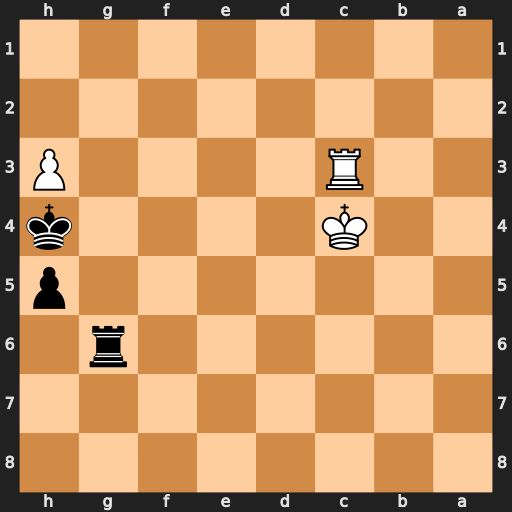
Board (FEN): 8/8/6r1/7p/2K4k/2R4P/8/8
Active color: b
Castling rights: -
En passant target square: -
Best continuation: Rc6+ Kd3 Rxc3+